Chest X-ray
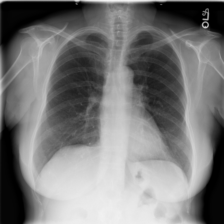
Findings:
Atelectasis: negative
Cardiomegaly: negative
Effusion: negative
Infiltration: negative
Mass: negative
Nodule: negative
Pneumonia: negative
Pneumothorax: negative
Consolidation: negative
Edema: negative
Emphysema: negative
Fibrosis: negative
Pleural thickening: negative
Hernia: negative